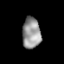
Tissue: lung
Cell type: Fibroblasts
Senescence score: 0.1586
Nuclear area (px): 563
Mean DAPI intensity: 148.307